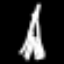
Label: The Eiffel Tower